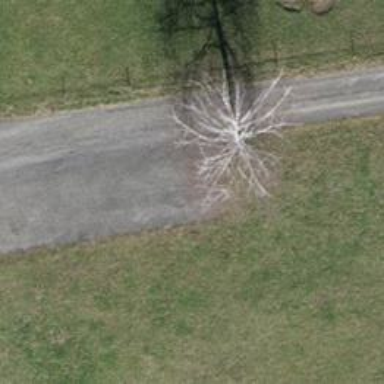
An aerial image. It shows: Urban area featuring tree as natural element.